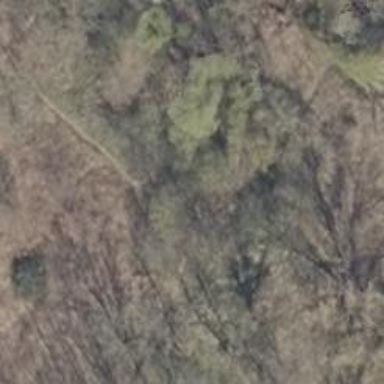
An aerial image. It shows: Dirt path.